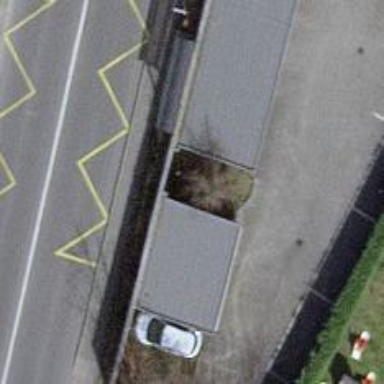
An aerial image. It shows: Asphalt sidewalk with platform for public transport. The platform has shelter.